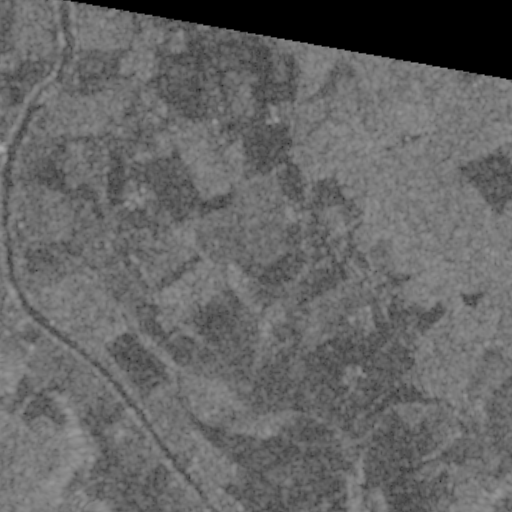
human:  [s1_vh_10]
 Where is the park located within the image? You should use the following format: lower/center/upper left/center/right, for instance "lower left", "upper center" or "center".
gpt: The park is located in the upper left of the image.
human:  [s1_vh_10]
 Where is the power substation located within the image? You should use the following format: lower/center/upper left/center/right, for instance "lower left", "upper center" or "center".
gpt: The power substation is located in the upper left of the image.
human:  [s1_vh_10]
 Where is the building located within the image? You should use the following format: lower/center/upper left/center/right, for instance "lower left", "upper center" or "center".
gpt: There is no building in the image.

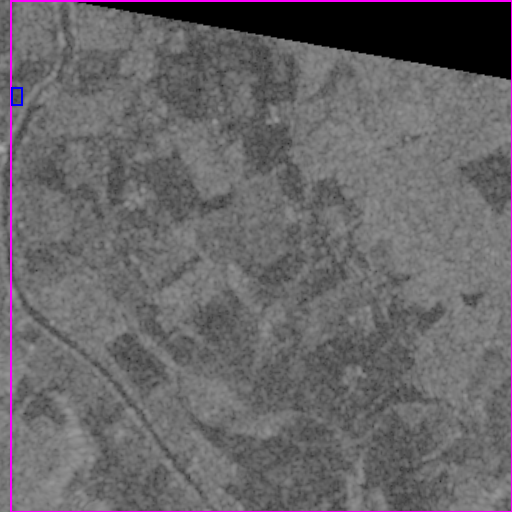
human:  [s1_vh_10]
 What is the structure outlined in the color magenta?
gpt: The structure outlined in magenta is a crop field.
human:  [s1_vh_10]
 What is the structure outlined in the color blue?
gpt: The structure outlined in blue is a park.
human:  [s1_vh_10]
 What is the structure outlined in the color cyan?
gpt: There is no cyan outline.